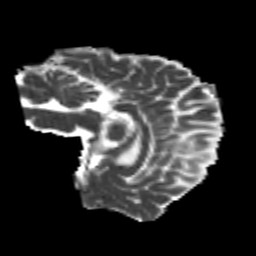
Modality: MD
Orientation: sagittal
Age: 22
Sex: male
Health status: healthy
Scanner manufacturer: philips
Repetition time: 7.387 s
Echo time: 0.08599 s